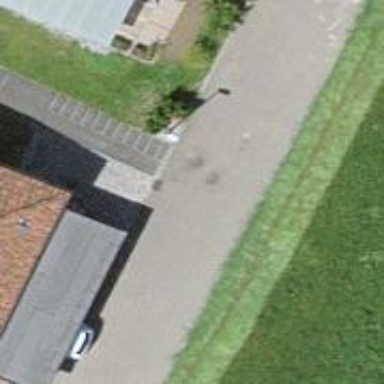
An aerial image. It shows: Set of steps on the road.